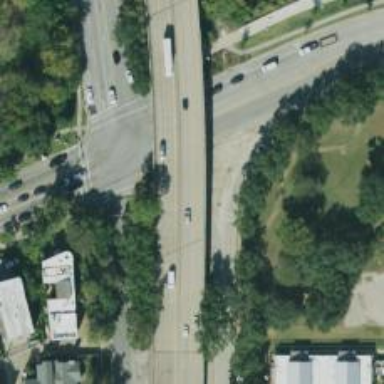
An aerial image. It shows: Primary highway expressway that includes bridge.